Question: I have a UITabbar having 5 tabs like this

Now I want to hide the UITabbar when taps on the Feed Tab. I want to show the full screen there. I am able to hide the tabbar but the UIView of Feed screen is not adjusting itself and I can see the white space at the place of UITabBar. I set the frame of view after hiding the UITabbar but it is also not working. How can I get the object of UITabbarController in the UIViewController classes which are added on the UITabbar so that I can call the delegate methods of UITabbarController. For instance, how can I have the object of UITabbarController in Feed Class.Please Help! If I am not clear please let me know.
Thanks-
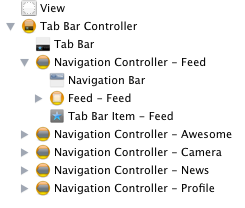
Answer: Try to add 'self.hidesBottomBarWhenPushed = YES;' inside of '-(id)initWithCoder:(NSCoder *)aDecoder;' of the Feed class implementation like so:
'''
-(id)initWithCoder:(NSCoder *)aDecoder{
self = [super initWithCoder:aDecoder];
if(self){
self.hidesBottomBarWhenPushed = YES;
//more of your initialization code...
}
return self;
}
'''
It should be in '-(id)initWithCoder:(NSCoder *)aDecoder;' and not '-(id)initWithNibName:(NSString *)nibNameOrNil bundle:(NSBundle *)nibBundleOrNil;' as your view is loaded from the .xib file by the application.